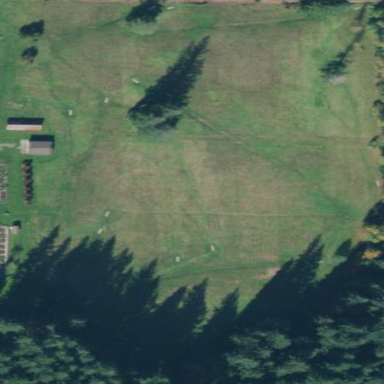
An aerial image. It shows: Disc golf course designed for leisure and sport.